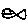
Label: fish